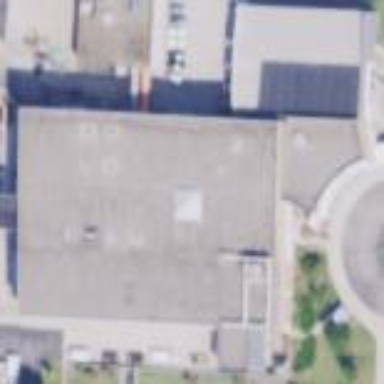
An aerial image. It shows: Building.